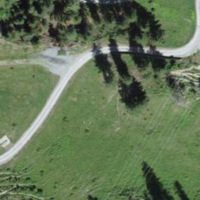
EUNIS habitat code: 43
Species observed at this site:
Arctium tomentosum
Epipactis atrorubens